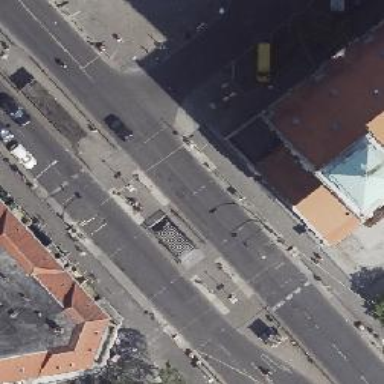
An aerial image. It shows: Asphalt footway with crossing equipped with traffic signals.